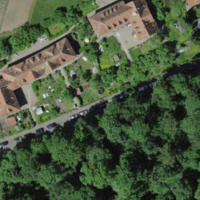
EUNIS habitat code: 55
Species observed at this site:
Corvus corone
Veronica filiformis
Cyanistes caeruleus
Parus major
Erithacus rubecula
Dendrocopos major
Arum maculatum
Fringilla coelebs
Passer domesticus
Aegopodium podagraria
Turdus merula